Question: I have <URL> and close it as I thought it worked. Actually I still have problem. So I post in a new thread. My CMake is always building for Visual Studio 2010. I am cross compiling for Raspberry PI and my toolchain file is as follow.
'''
SET(CMAKE_SYSTEM_NAME Linux) # this one is important
SET(CMAKE_SYSTEM_VERSION 1) # this one not so much
SET(CMAKE_C_COMPILER C:/arm-bcm2708/gcc-linaro-arm-linux-gnueabihf-raspbian/bin/arm-linux-gnueabihf-gcc)
SET(CMAKE_CXX_COMPILER C:/arm-bcm2708/gcc-linaro-arm-linux-gnueabihf-raspbian/bin/arm-linux-gnueabihf-g++)
SET(CMAKE_AR C:/arm-bcm2708/gcc-linaro-arm-linux-gnueabihf-raspbian/bin/arm-linux-gnueabihf-ar)
SET(CMAKE_LINKER C:/arm-bcm2708/gcc-linaro-arm-linux-gnueabihf-raspbian/bin/arm-linux-gnueabihf-ld)
SET(CMAKE_NM C:/arm-bcm2708/gcc-linaro-arm-linux-gnueabihf-raspbian/bin/arm-linux-gnueabihf-nm)
SET(CMAKE_OBJCOPY C:/arm-bcm2708/gcc-linaro-arm-linux-gnueabihf-raspbian/bin/arm-linux-gnueabihf-objcopy)
SET(CMAKE_OBJDUMP C:/arm-bcm2708/gcc-linaro-arm-linux-gnueabihf-raspbian/bin/arm-linux-gnueabihf-objdump)
SET(CMAKE_STRIP C:/arm-bcm2708/gcc-linaro-arm-linux-gnueabihf-raspbian/bin/arm-linux-gnueabihf-strip)
SET(CMAKE_RANLIB C:/arm-bcm2708/gcc-linaro-arm-linux-gnueabihf-raspbian/bin/arm-linux-gnueabihf-tanlib)
# where is the target environment
SET(CMAKE_FIND_ROOT_PATH C:/ThitSan_Backup/RasberryPI/rpi/helloWorld)
# search for programs in the build host directories
SET(CMAKE_FIND_ROOT_PATH_MODE_PROGRAM NEVER)
# for libraries and headers in the target directories
SET(CMAKE_FIND_ROOT_PATH_MODE_LIBRARY ONLY)
SET(CMAKE_FIND_ROOT_PATH_MODE_INCLUDE ONLY)
'''
But when I run cmake, it build for Visual Studio 2010 as shown in the attached image.
Both 'cmake -D CMAKE_TOOLCHAIN_FILE=../toolchain-rpi.cmake ../' and 'cmake CMAKE_TOOLCHAIN_FILE=../toolchain-rpi.cmake ../'gave me same results.
My question are
(1) why cmake is trying to build for Visual Studio 2010 in default?
(2)What are the things I need to look at to cross compile for Raspberry PI using arm compiler to avoid such problem?
Thanks
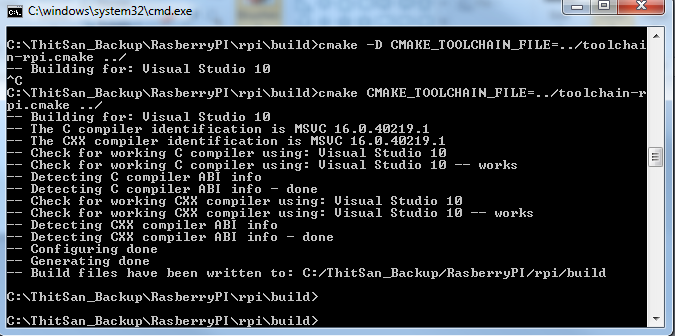
Answer: I followed all the instructions and discussions in this <URL>. But Arm Cross Compiler for the RPI is just for the Linux OS. So my solution for that is I installed Oracle's VirtualBox. Then implement all cross-compile in that OS.